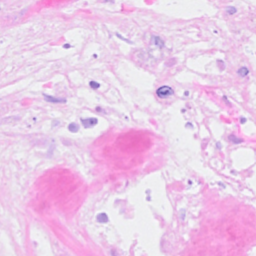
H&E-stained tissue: Breast